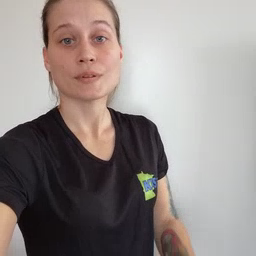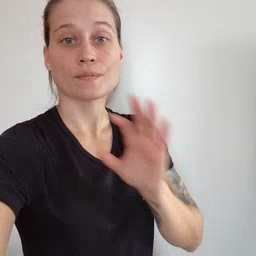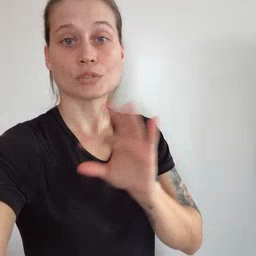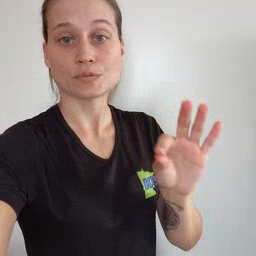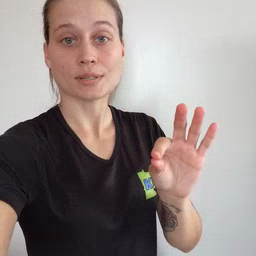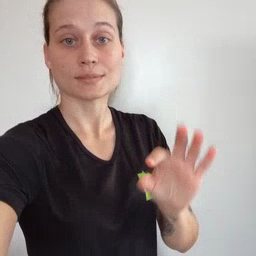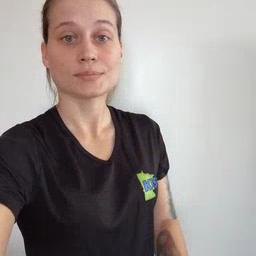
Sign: frenchfries